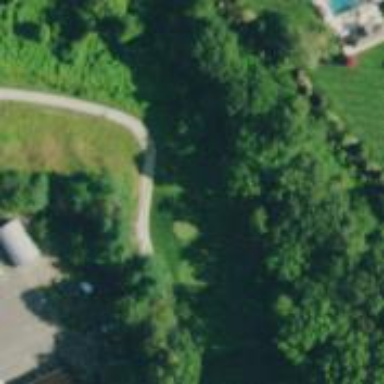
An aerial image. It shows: Service road designated as golf cart path.